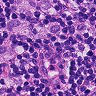
Metastatic tissue present: yes